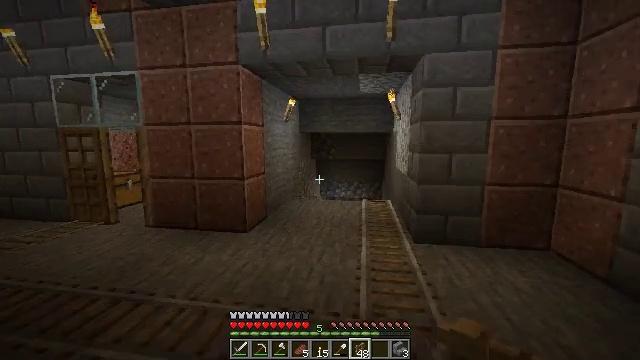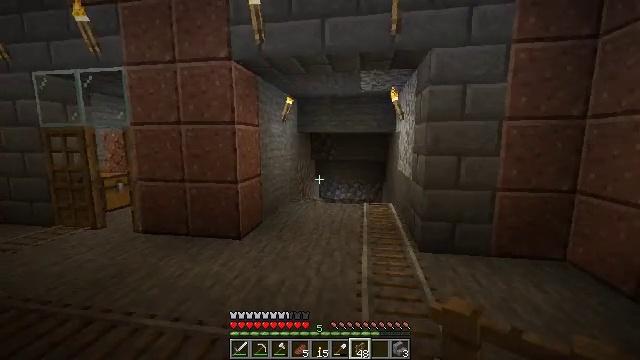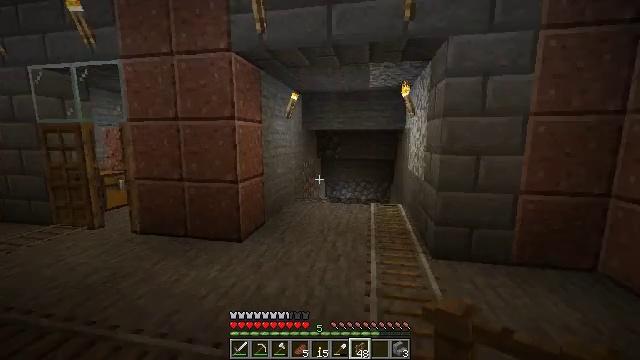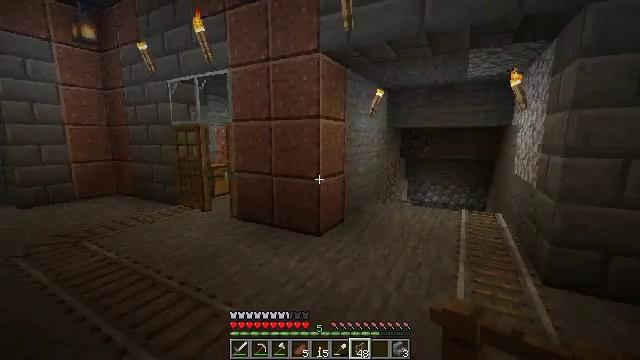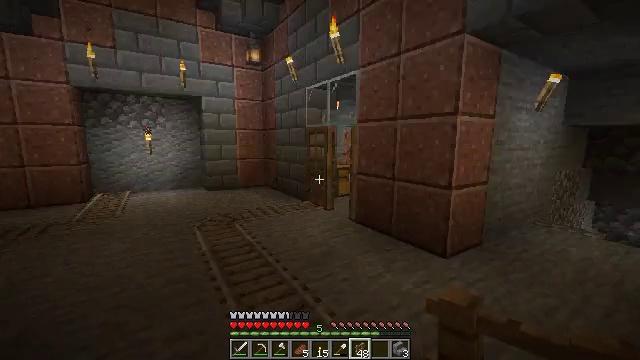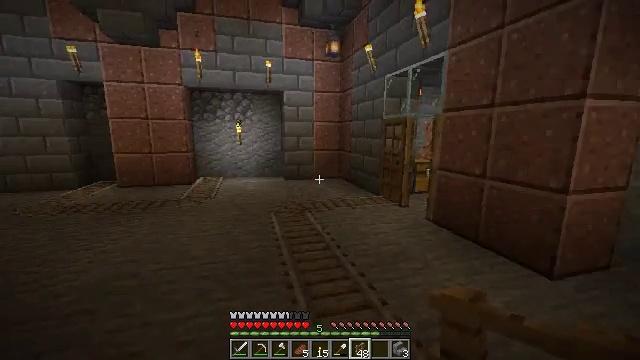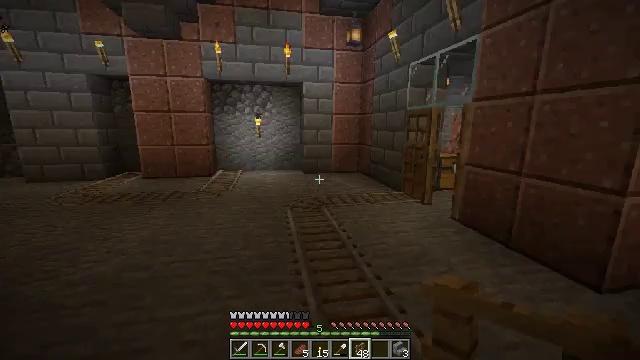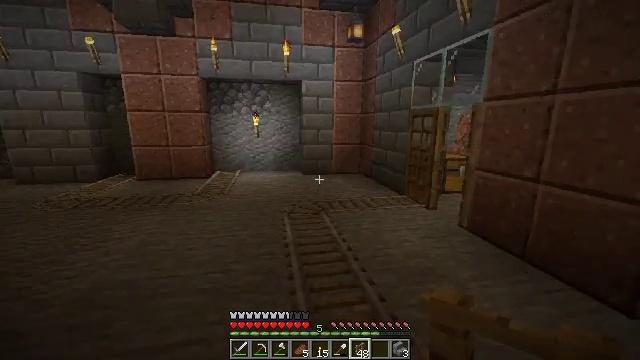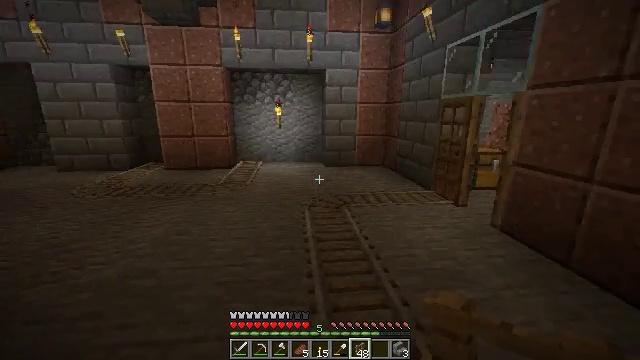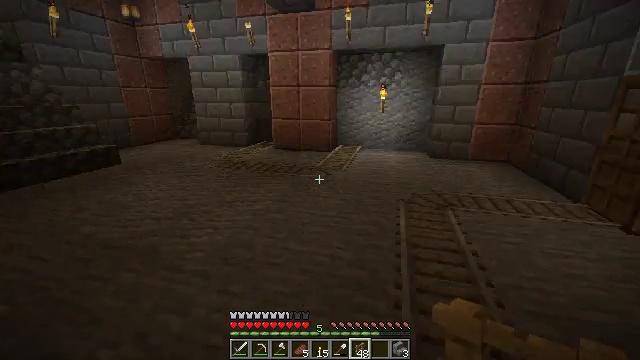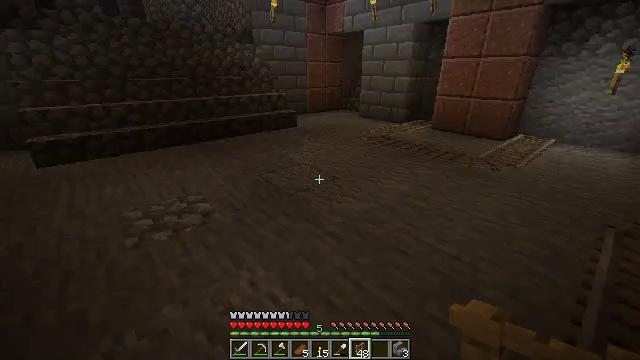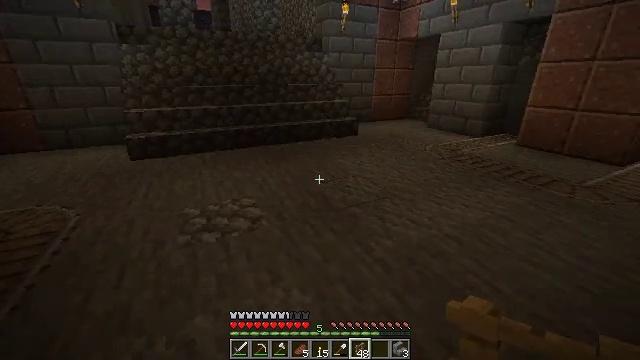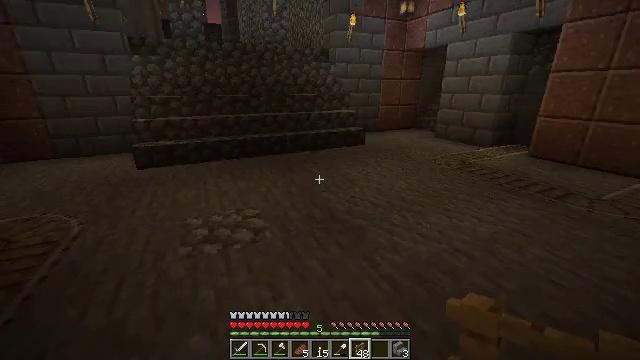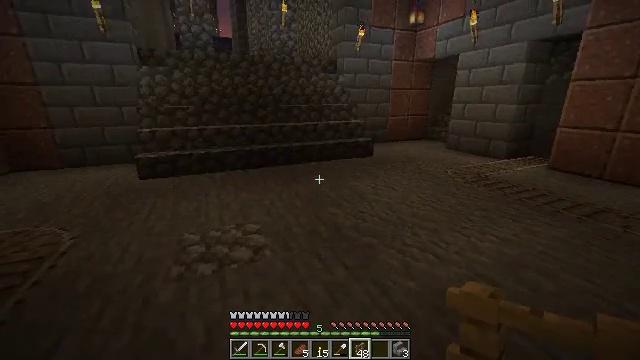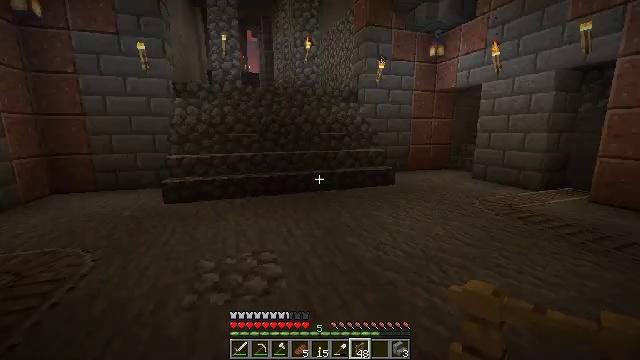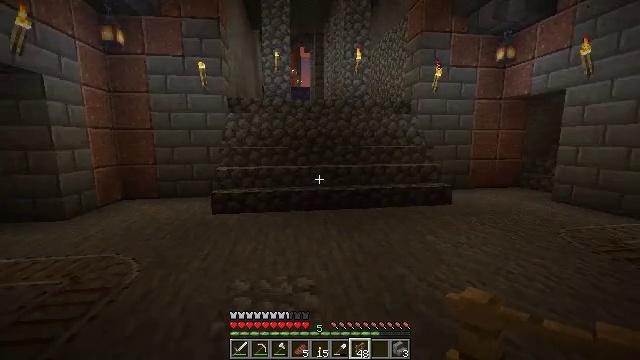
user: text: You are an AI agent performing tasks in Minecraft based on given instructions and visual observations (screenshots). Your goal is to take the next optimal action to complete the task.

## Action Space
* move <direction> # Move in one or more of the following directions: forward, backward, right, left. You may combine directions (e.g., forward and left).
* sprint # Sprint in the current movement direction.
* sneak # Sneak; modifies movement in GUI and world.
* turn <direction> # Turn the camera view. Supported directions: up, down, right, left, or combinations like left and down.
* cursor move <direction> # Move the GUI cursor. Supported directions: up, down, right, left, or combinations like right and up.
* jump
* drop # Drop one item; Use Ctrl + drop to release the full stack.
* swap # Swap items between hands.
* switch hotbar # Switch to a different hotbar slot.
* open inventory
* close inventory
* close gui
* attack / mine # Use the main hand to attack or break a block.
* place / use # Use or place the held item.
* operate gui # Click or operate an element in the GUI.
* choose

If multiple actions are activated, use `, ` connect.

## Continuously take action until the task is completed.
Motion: motion action
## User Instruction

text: Mix materials to produce light blue dye.
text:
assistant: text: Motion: move forward
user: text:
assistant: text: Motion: move forward, turn left
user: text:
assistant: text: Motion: move forward, turn left
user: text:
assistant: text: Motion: move forward, turn left
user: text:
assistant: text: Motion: move forward, turn left and down
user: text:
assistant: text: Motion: move forward, turn left and down
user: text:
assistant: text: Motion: move forward
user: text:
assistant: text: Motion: move forward, turn left and down
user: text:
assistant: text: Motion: move forward, turn left and down
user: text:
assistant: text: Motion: move forward, turn left and down
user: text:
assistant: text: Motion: move forward, turn left and up
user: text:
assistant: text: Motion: move forward, turn left and up
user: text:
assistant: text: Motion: move forward, turn left and up
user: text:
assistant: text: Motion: move forward, turn left and up
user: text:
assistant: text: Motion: move forward, turn left and up
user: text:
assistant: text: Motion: move forward, turn left and up
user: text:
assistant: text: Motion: move forward, turn up
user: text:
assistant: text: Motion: move forward
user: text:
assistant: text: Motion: move forward
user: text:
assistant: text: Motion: move forward
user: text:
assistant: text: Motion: move forward
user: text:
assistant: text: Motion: move forward
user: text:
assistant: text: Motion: move forward
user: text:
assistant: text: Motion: move forward
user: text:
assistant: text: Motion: move forward
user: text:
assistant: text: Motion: move forward
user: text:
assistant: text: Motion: move forward
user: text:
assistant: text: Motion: move forward
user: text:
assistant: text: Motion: move forward
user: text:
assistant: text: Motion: move forward